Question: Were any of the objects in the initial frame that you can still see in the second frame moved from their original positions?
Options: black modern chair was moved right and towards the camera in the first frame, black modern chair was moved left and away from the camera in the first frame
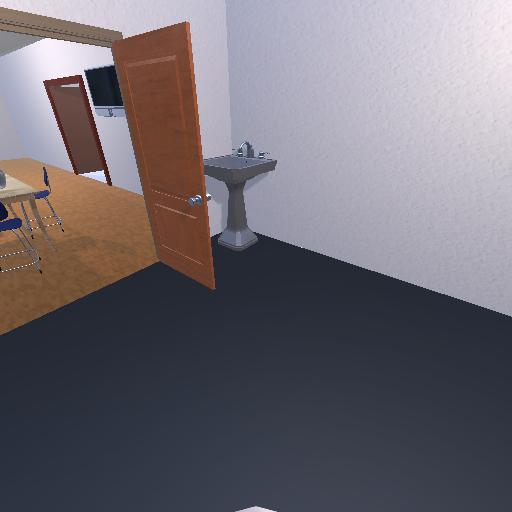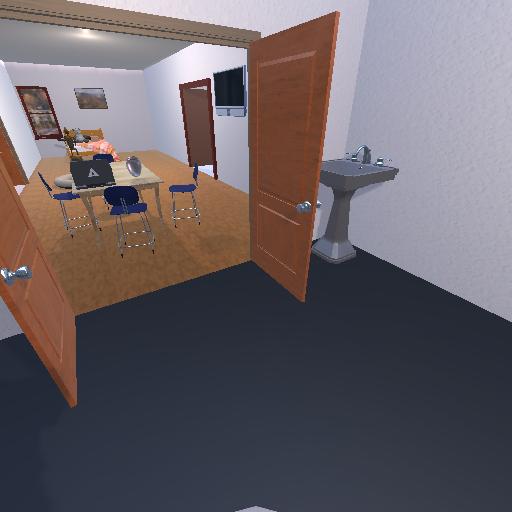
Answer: black modern chair was moved right and towards the camera in the first frame